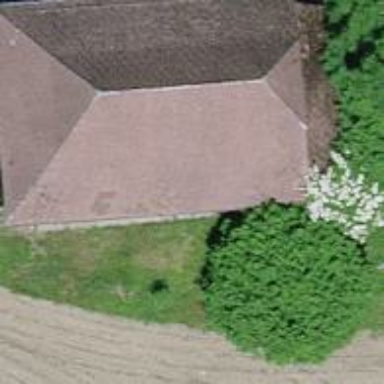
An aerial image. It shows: Barn.